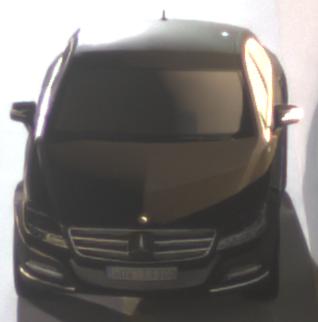
Make: Mercedes-Benz
Model: CLS Coupé 350
Detailed model: CLS-Class (218) Coupé
Model produced from: 2011/01
Model produced until: 2014/07
Doors: 4
Color: black
Road condition: dry road
Daytime: night
Contrast: high contrast